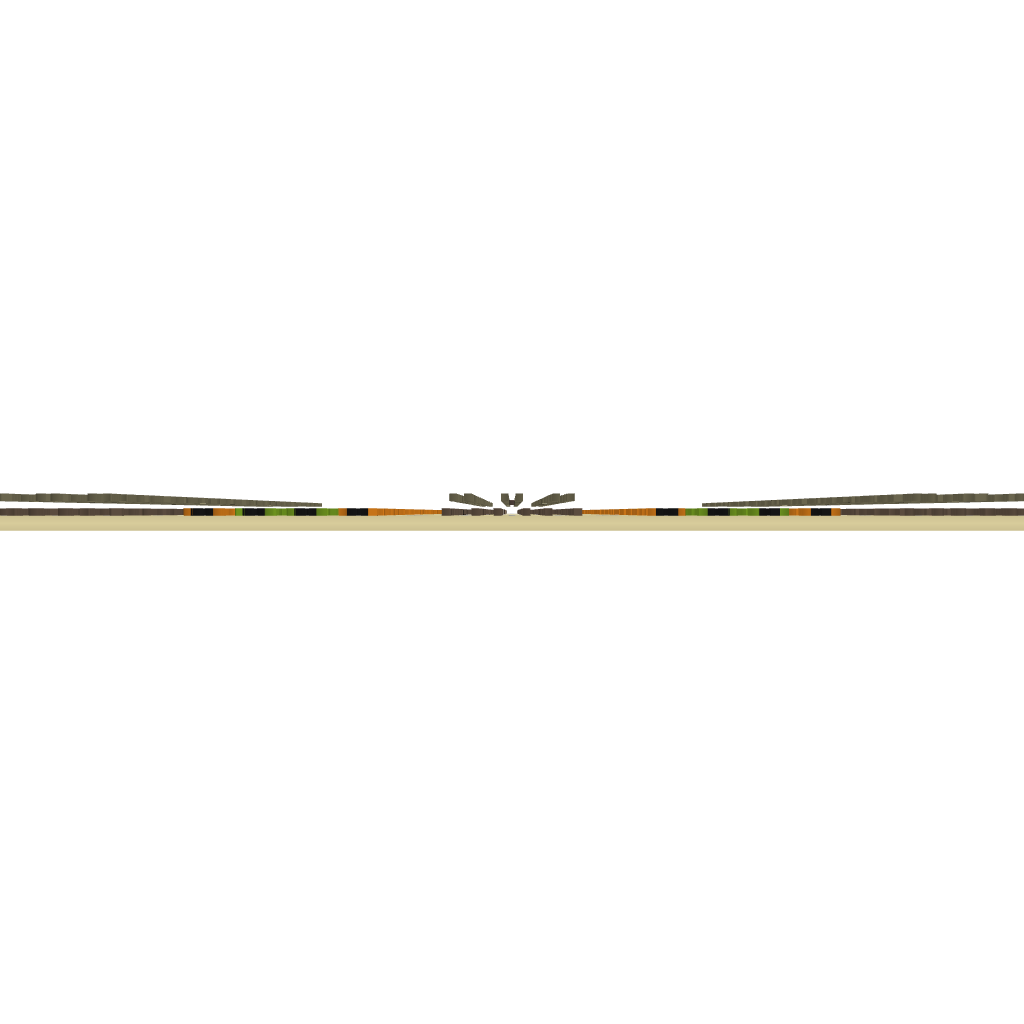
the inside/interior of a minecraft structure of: Huge garden